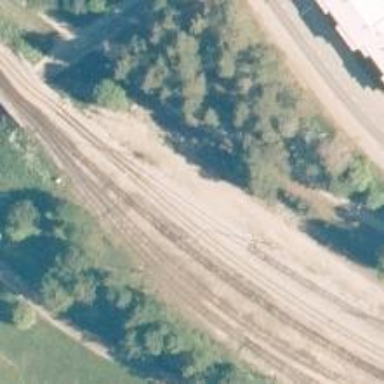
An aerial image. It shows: Wedge used for railway derailment.